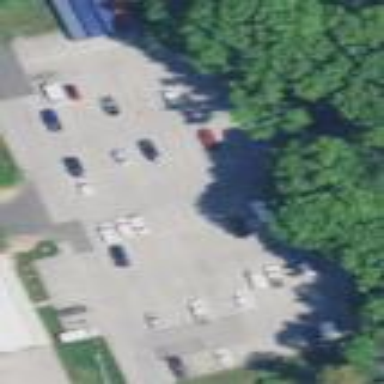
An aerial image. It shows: Parking area.